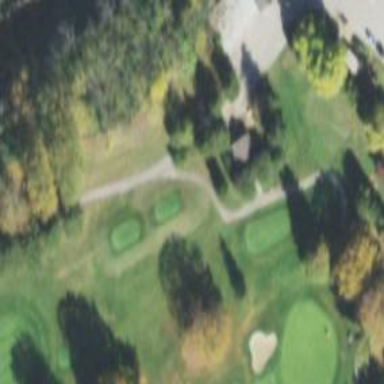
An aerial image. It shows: Service road used as golf cart path.